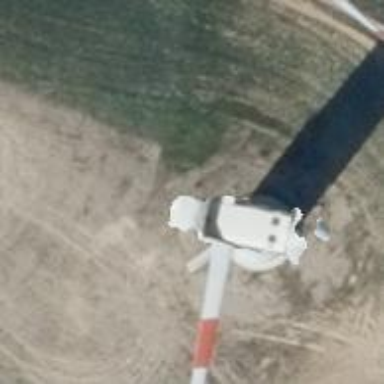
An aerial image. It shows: Wind generator powered by wind turbines of horizontal axis type. It is manufactured by Vestas.